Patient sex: F
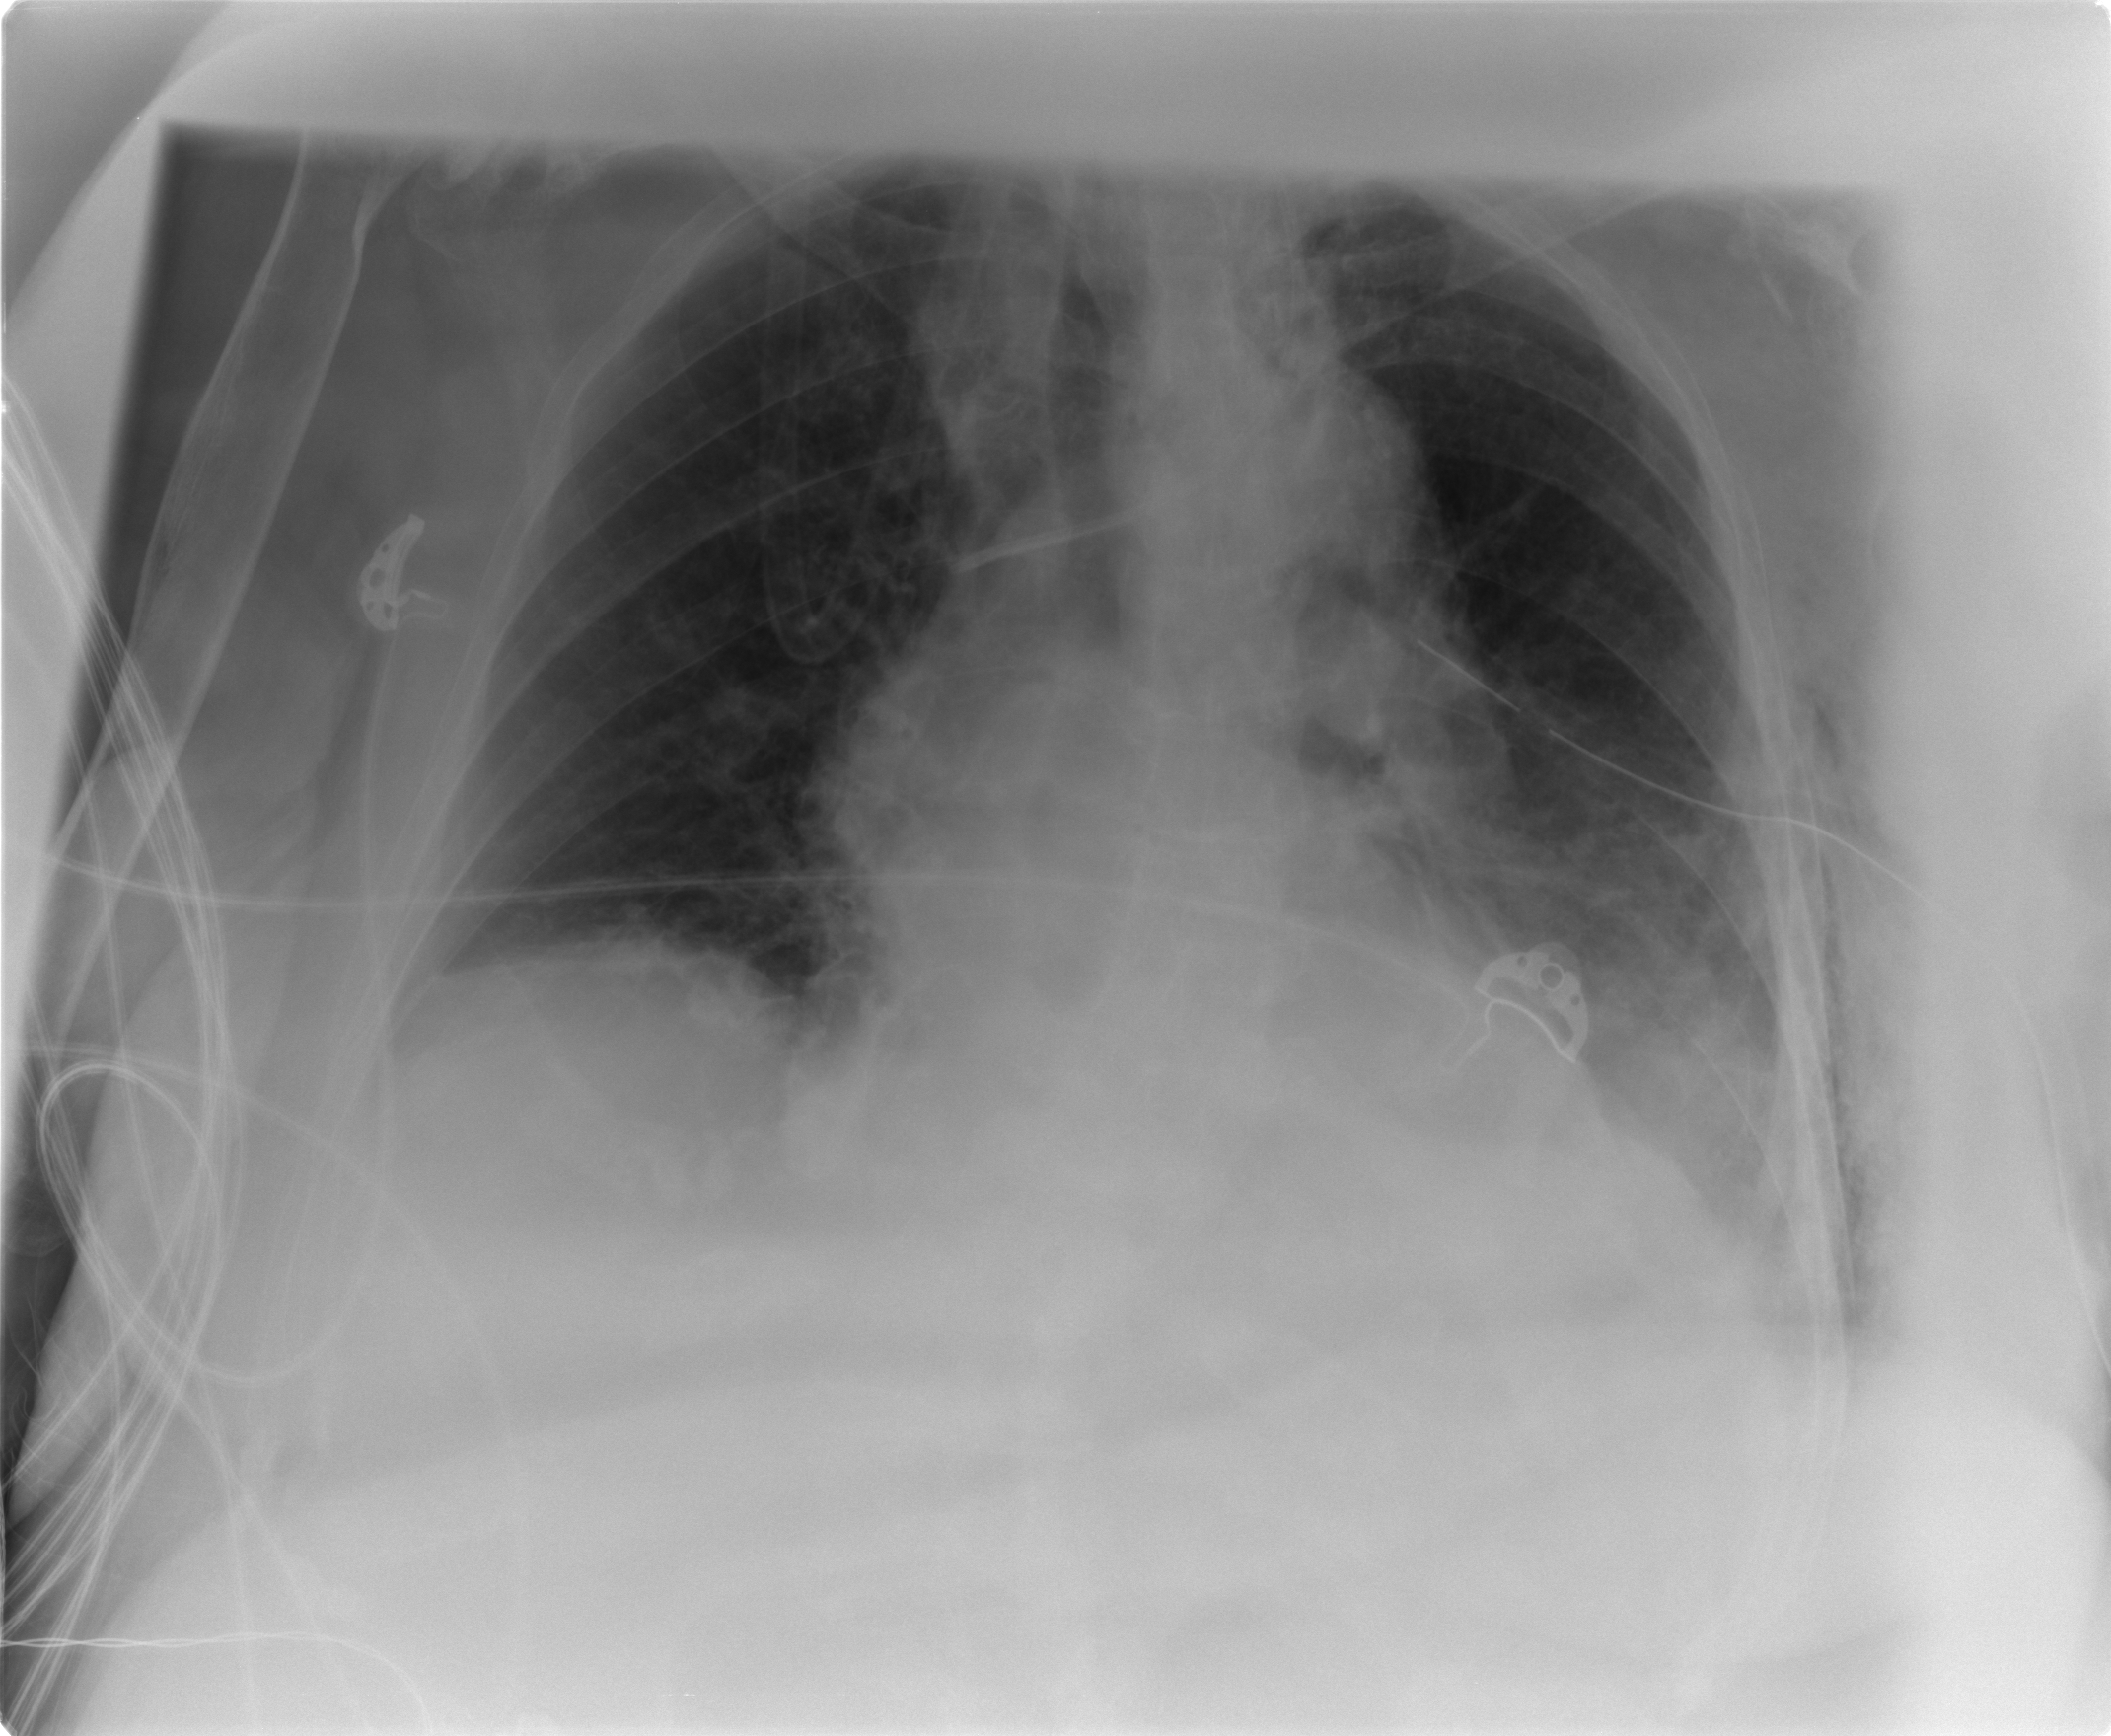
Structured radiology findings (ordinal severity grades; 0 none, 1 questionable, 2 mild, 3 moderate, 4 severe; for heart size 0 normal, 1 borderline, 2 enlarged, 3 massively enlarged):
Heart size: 2
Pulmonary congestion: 0
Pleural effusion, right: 0
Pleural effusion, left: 1
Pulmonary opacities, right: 0
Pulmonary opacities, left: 2
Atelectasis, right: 2
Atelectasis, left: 2